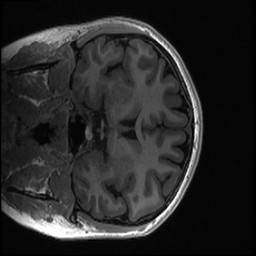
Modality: T1w
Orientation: coronal
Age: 19
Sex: female